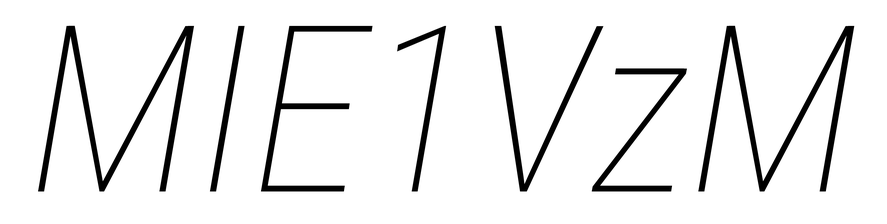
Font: Roboto-Italic_Condensed_Thin_Italic